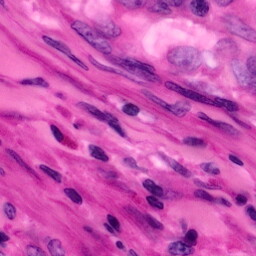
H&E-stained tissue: Pancreatic